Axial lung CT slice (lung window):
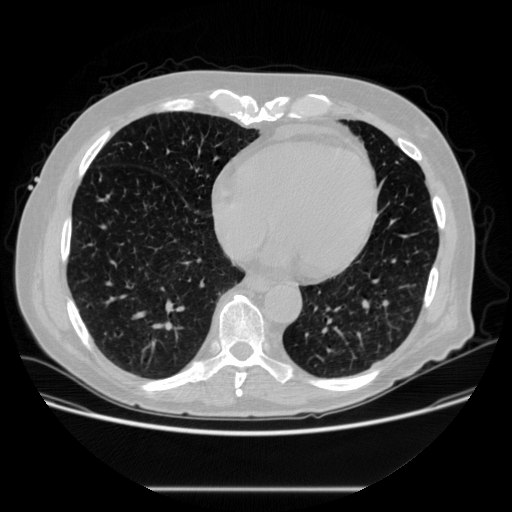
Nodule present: no